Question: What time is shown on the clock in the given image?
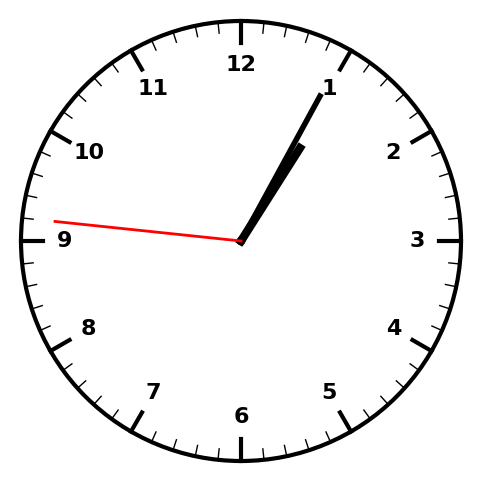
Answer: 01:04:46